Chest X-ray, AP view. Patient: 47 years old, sex F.
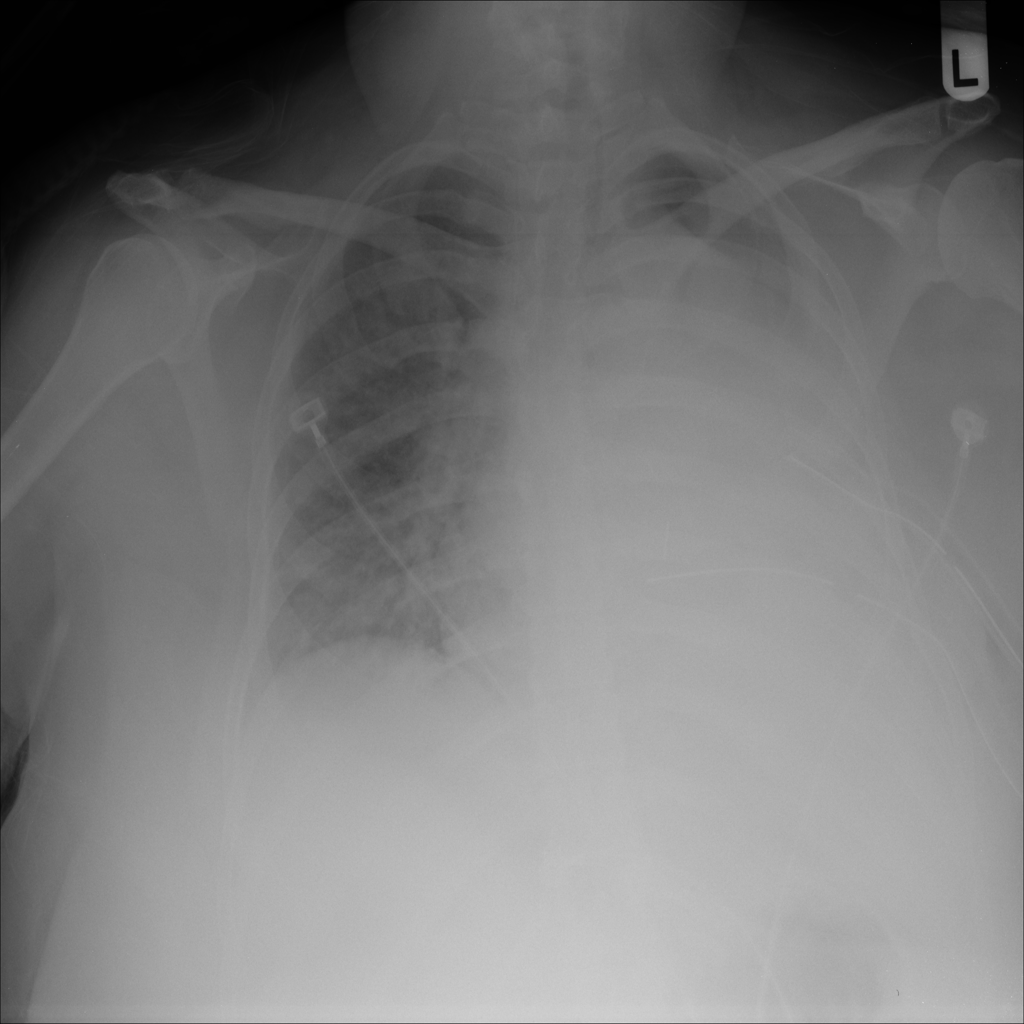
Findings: Atelectasis